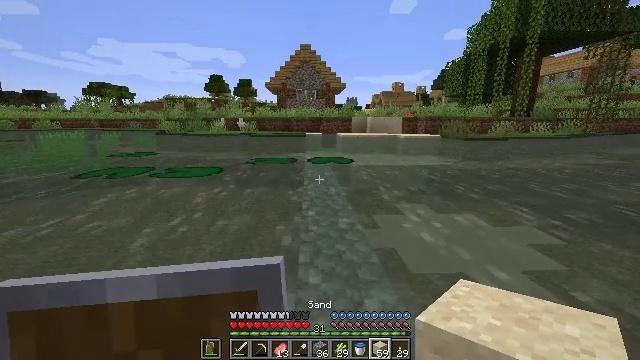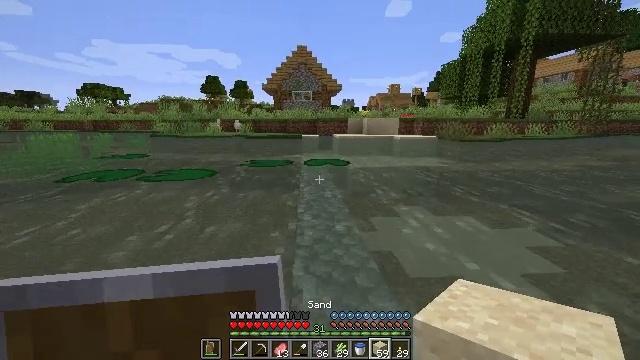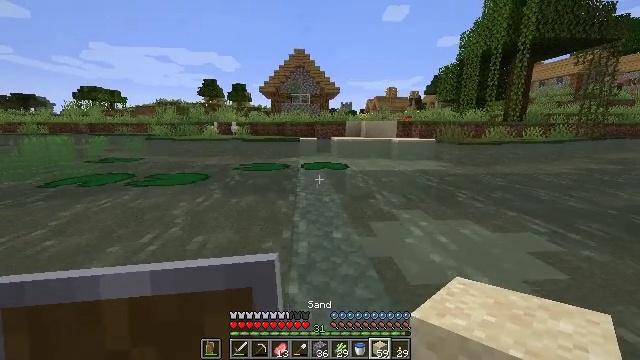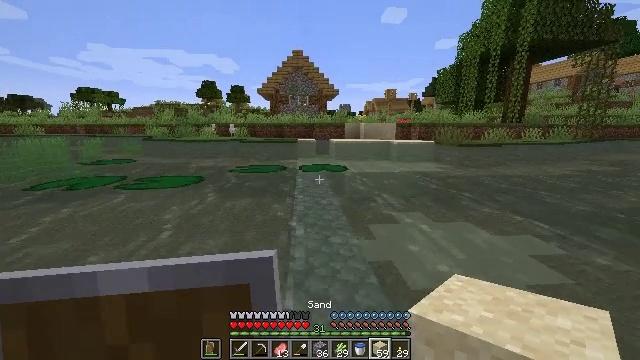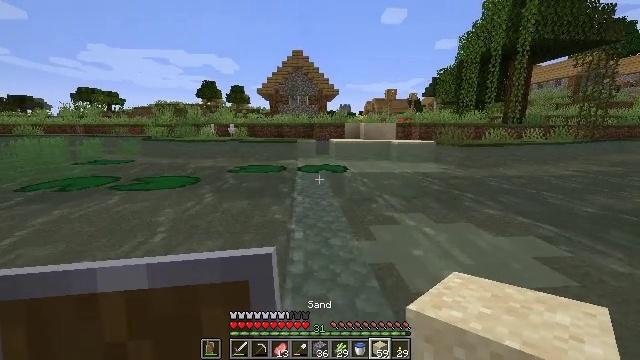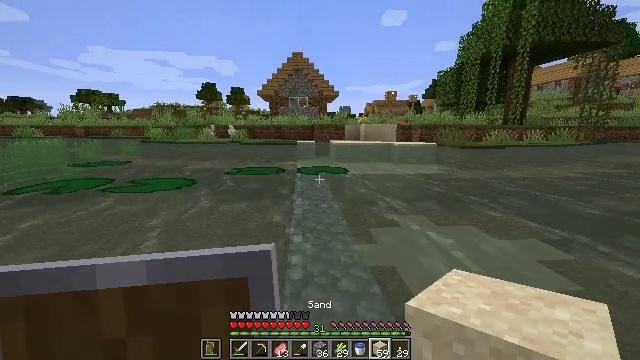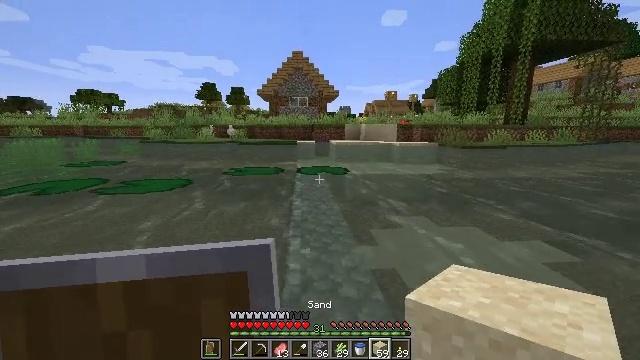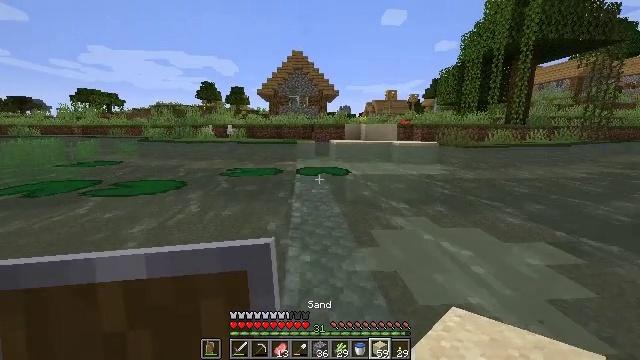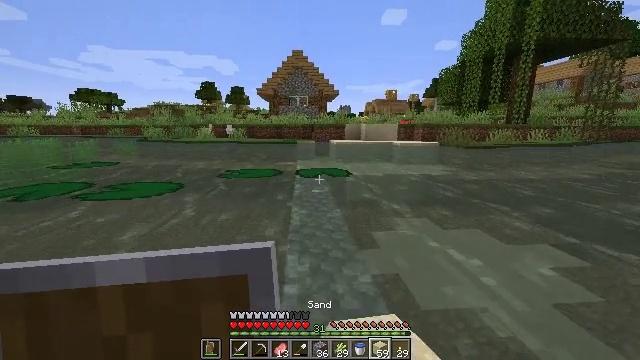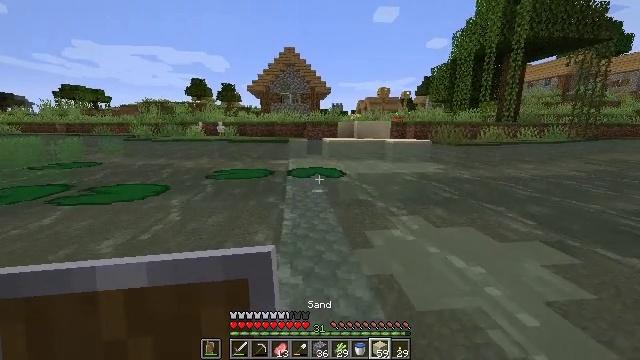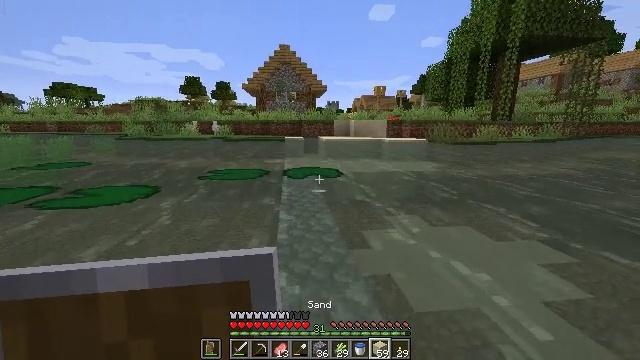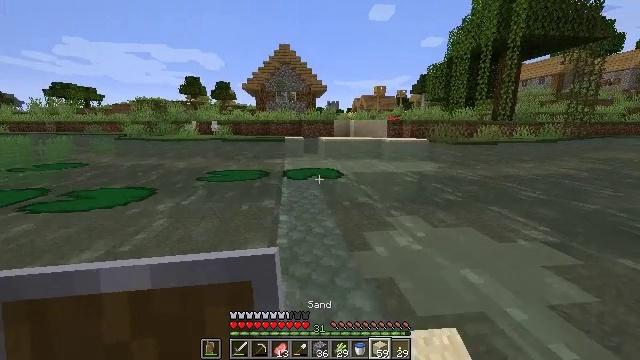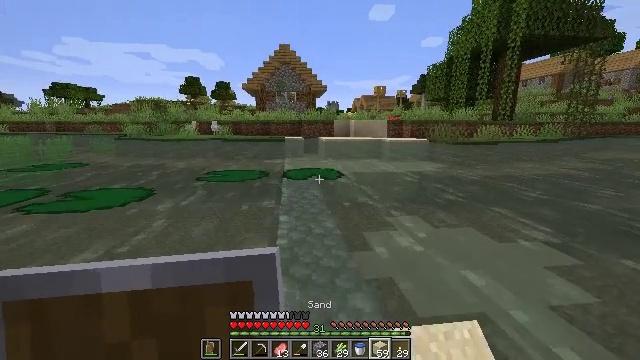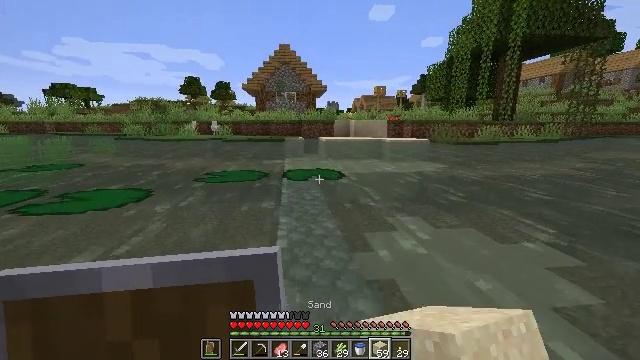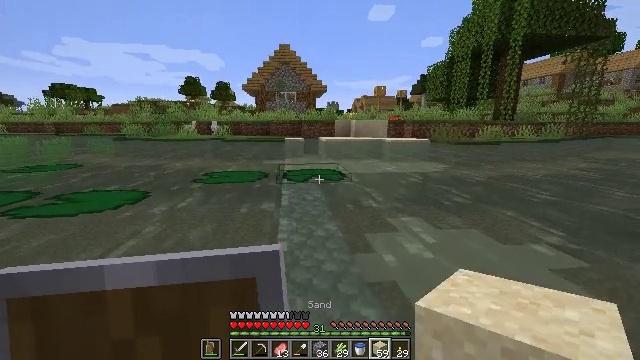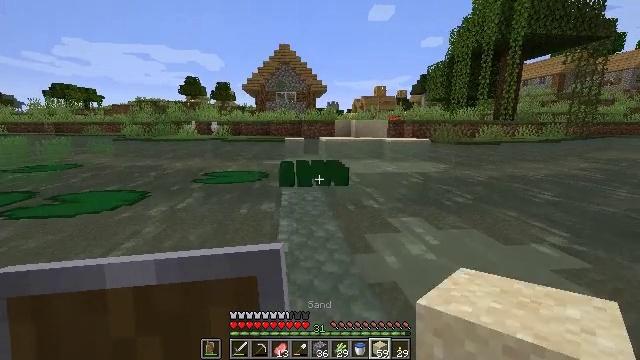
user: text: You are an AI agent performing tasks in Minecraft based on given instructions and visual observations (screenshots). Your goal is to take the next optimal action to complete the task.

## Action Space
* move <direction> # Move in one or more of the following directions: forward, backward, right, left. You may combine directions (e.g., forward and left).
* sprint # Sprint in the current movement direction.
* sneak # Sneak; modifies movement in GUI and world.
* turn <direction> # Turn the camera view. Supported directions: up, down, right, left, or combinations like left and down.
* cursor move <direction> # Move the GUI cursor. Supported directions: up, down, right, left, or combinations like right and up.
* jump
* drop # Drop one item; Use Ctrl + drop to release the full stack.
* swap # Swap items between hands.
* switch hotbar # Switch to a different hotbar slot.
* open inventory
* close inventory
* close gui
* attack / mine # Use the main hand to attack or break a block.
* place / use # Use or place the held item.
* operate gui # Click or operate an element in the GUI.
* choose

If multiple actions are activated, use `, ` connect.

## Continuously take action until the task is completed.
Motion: motion action
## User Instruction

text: Harvest the lily pad from the surface of water.
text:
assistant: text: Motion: move forward
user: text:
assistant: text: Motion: move forward
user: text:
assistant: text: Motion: move forward
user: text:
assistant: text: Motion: move forward
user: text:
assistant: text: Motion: move forward
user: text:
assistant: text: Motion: move forward
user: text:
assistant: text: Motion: move forward, attack / mine
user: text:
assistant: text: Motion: move forward, attack / mine
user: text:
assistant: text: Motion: move forward, turn right, attack / mine
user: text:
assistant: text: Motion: no_op
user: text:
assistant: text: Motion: no_op
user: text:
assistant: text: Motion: no_op
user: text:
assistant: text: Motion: no_op
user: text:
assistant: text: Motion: no_op
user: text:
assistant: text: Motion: attack / mine
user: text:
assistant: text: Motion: attack / mine
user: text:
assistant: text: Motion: turn right, attack / mine
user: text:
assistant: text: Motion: turn right and down
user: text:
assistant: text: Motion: turn right and down
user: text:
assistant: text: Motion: no_op